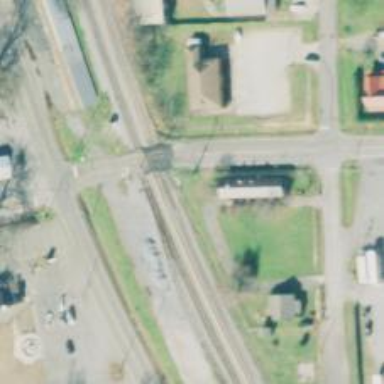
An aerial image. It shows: Level crossing with lights on the railway.